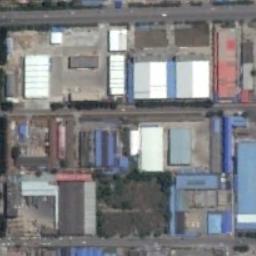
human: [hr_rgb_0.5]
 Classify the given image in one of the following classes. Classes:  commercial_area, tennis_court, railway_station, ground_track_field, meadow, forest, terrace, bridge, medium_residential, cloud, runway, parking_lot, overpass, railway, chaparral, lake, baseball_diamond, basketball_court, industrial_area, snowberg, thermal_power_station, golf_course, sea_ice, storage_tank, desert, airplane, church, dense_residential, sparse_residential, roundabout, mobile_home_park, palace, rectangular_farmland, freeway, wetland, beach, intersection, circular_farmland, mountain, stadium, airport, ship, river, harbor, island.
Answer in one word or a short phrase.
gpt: industrial_area